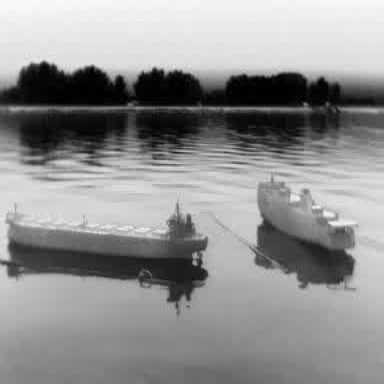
There are two objects shown in the infrared image, including a liner, and a container_ship.